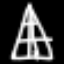
Label: The Eiffel Tower